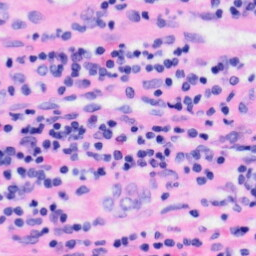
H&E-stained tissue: Liver